Question: I'm using a jQuery and CSS to set width and height to grid columns and its inside elements.
The function is working fine when I apply to grid container with 2 columns ( <URL>
Here is my code:
# HTML
'''
<div class="container">
<div class="grid-2cols full-img">
<div class="col">
<a class="full-block" href="">
</a>
</div>
<div class="col">
<a class="full-block" href="">
</a>
</div>
</div>
<div class="grid-3cols full-img">
<div class="col">
<a class="full-block" href="">
</a>
</div>
<div class="col">
<a class="full-block" href="">
</a>
</div>
<div class="col">
<a class="full-block" href="">
</a>
</div>
</div>
</div>
'''
# CSS
'''
.container {width:80%; margin:0 auto;}
.grid-2cols,
.grid-3cols {
width:100%
}
.col {
float:left; padding:1%; border: 1px solid #eeeeee;
}
.grid-2cols .col {
width:43%; margin:2%;
}
.grid-3cols .col {
width:27%; margin:2%;
}
.full-block {background:#000; display:block;}
'''
# jQuery
'''
$(document).ready(function () {
var img_width, img_height, img_gap;
$(".grid-2cols.full-img").each(function () {
var e = $('.grid-2cols').find(".col").width();
$(".full-block").each(function () {
MakeOverlay(e);
});
});
$(".grid-3cols.full-img").each(function () {
var x = $('.grid-3cols').find(".col").width();
$(".full-block").each(function () {
MakeOverlay(x);
});
});
function MakeOverlay(e) {
$(".full-block").each(function () {
img_width = (Math.floor(e));
img_height = (img_width * 0.56);
img_gap = (img_width * 0.56 * 0.62);
$(this).css({ 'height': img_height, 'width': img_width });
});
};
});
'''
# Screenshot
Here is what I'm trying to achieve

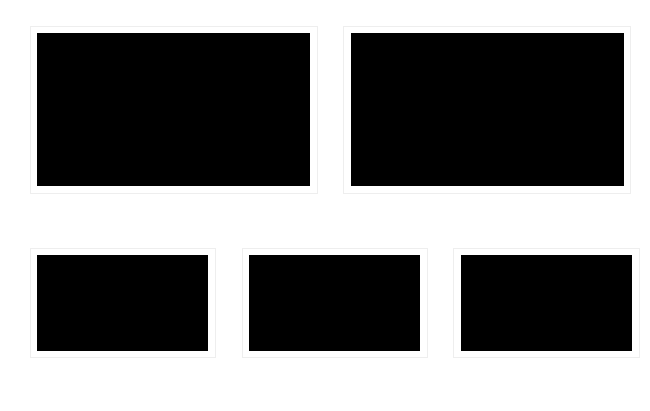
Answer: Try selecting '.full-block' one by one and pass them to 'MakeOverlay()'
'''
fullBlockEl = $(this).find('.full-block');
MakeOverlay(x, fullBlockEl);
'''